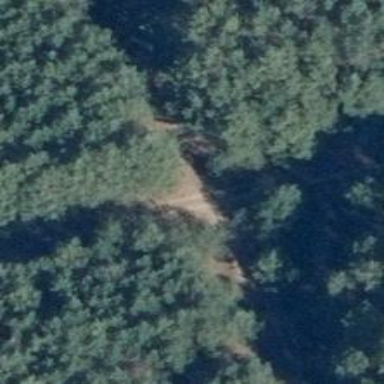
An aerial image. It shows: Track road with grade3 tracktype.